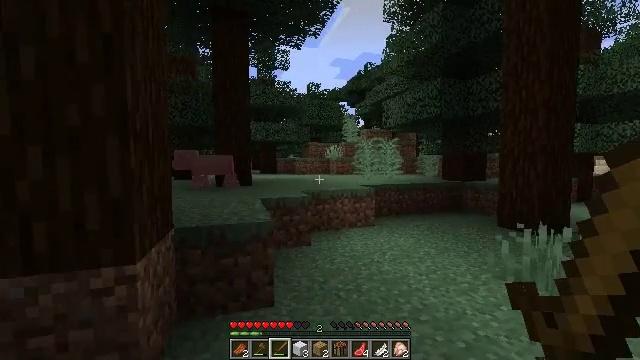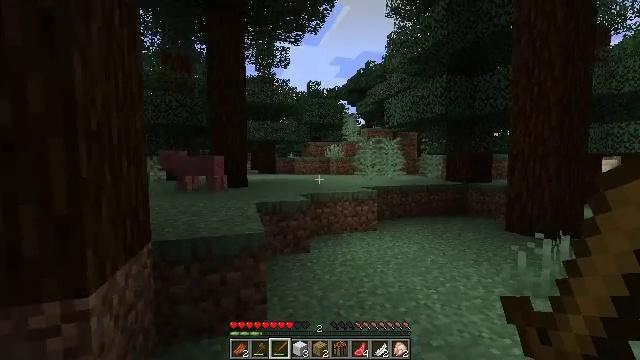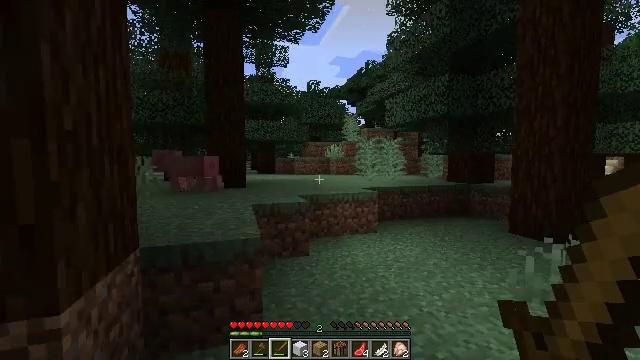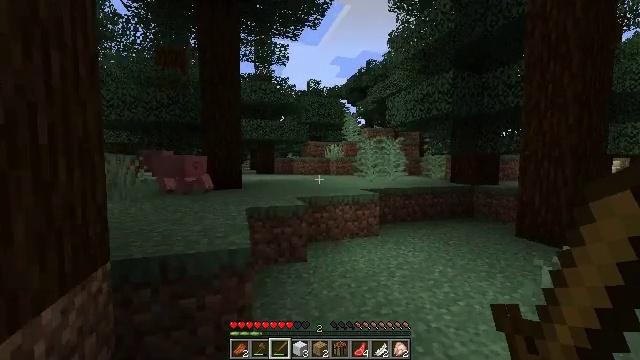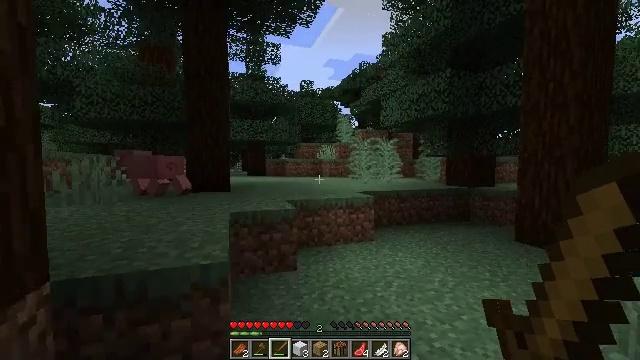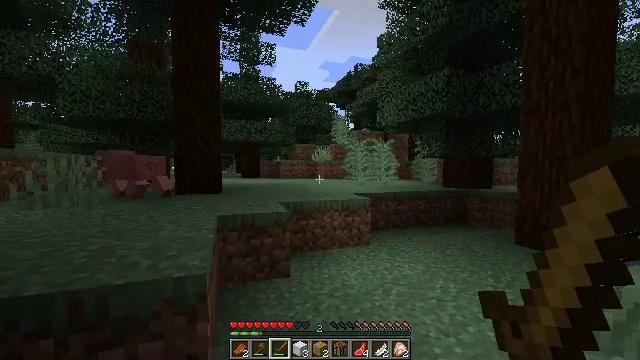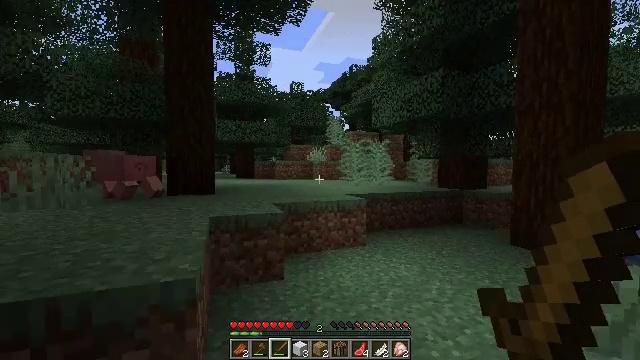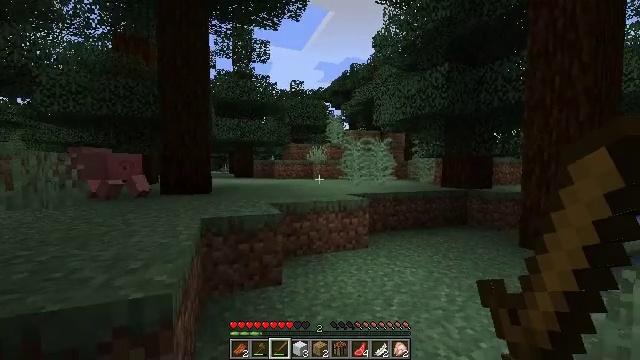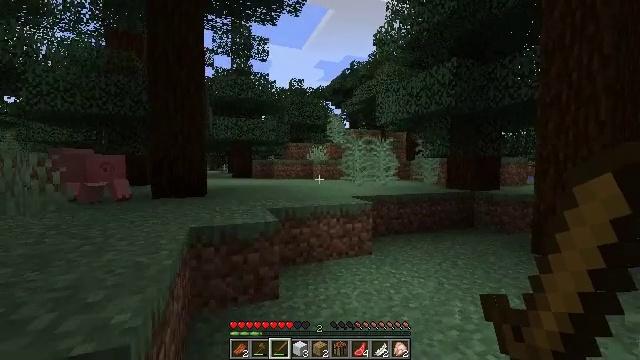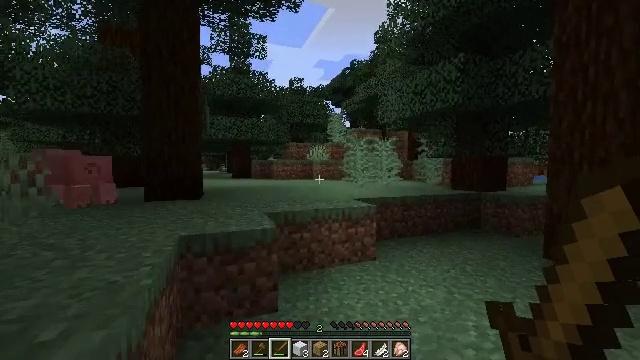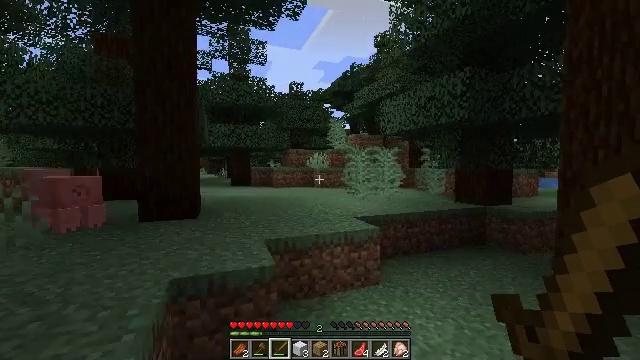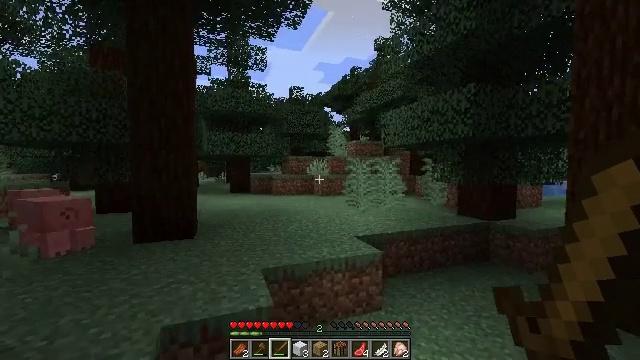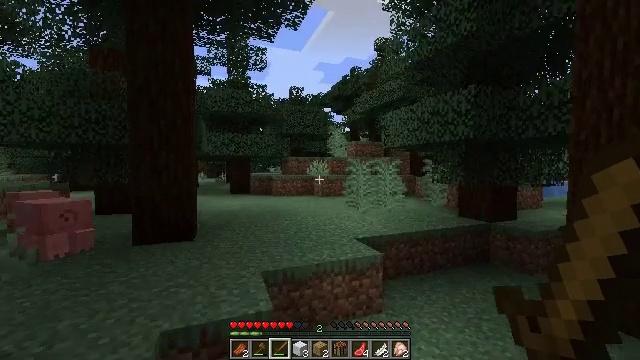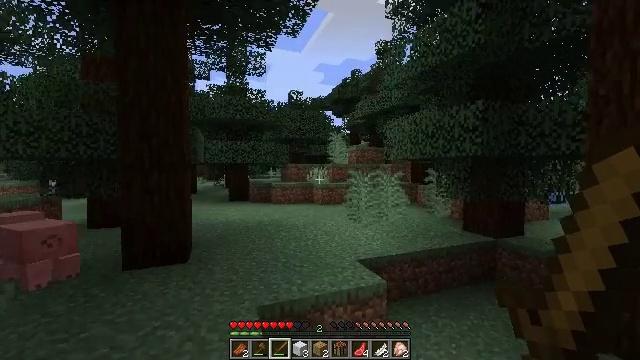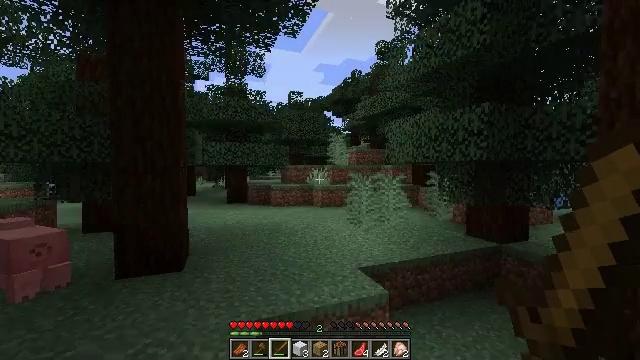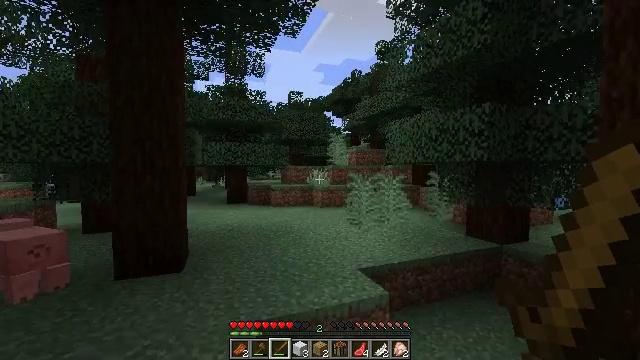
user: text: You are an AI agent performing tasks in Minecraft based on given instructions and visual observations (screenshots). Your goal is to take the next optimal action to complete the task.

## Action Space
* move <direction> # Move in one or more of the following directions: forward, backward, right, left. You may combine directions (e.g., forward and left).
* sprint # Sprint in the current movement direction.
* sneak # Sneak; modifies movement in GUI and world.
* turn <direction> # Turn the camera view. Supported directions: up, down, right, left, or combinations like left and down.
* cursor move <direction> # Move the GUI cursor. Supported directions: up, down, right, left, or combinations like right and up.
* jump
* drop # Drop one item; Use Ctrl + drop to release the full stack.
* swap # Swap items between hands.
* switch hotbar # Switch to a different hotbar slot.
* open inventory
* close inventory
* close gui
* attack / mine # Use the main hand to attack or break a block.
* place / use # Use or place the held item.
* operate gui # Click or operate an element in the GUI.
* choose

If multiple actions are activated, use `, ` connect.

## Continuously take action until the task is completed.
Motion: motion action
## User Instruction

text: Punch the spruce leaves to get saplings.
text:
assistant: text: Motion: move forward
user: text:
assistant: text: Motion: move forward
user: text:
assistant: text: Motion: move forward
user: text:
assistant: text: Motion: move forward, turn right
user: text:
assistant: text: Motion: move forward, turn right
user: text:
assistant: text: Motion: move forward, turn right
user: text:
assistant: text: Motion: move forward
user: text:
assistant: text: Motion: move forward
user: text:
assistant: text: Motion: move forward
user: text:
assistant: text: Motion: move forward, jump
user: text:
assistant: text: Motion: move forward, jump
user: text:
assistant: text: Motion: move forward, jump
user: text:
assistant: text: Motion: move forward, jump
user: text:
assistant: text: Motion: move forward, jump
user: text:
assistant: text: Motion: move forward
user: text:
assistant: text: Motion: move forward
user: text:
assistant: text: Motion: move forward
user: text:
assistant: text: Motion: move forward, turn left
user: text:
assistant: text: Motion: move forward
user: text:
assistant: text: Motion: move forward, jump
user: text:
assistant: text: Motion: move forward, jump
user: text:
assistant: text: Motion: move forward, jump
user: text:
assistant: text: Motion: move forward, jump
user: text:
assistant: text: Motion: move forward, turn left, jump
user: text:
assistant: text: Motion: move forward, turn left
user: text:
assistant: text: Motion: move forward, turn left
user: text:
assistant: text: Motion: move forward, turn up
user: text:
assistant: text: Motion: move forward
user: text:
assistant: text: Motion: move forward
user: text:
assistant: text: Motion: move forward